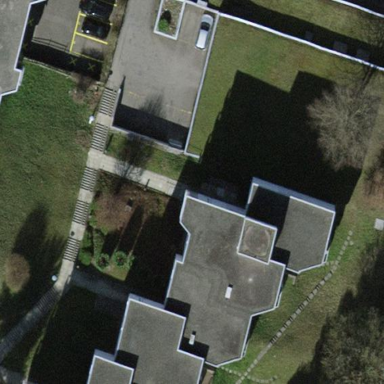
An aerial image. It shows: Building with apartments and flat roof.